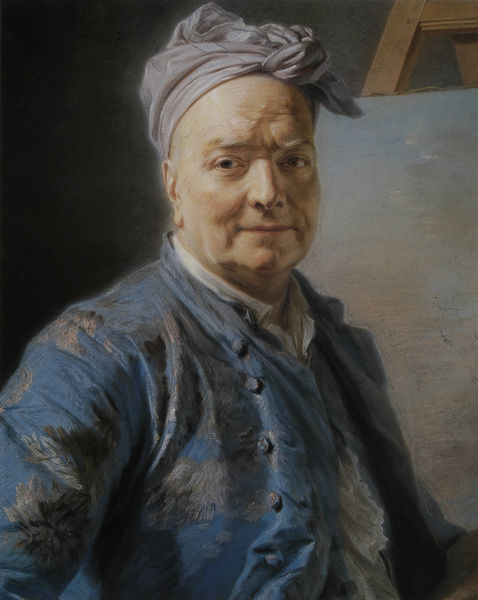
Titel: Louis de Silvestre
Künstler: Maurice Quentin de La Tour
Standort: Saint-Quentin
Institution: Musée Antoine Lécuyer
Schlagwörter: blau, blätter, dunkel, gemälde, himmel, kopf, laub, mann, schatten, umhang, weiß, ocker, blumen, braun, frankreich, frau, grau, hell, hintergrund, holz, hut, licht, mund, nase, ohr, orange, pastell, schwarz, stirn, tisch, blick, blüten, tuch, beige, malerei, muster, ornament, alt, hemd, jacke, wand, augen, barock, falten, gesicht, inkarnat, knoten, kragen, mensch, samt, silber, spitze, bild, bildnis, blicken, herr, portrait, porträt, öl, auge, mantel, stoff, person, augenbrauen, brustbild, frontal, kinn, knopf, lippen, rokoko, rosa, schulter, schwarzer hintergrund, seide, arbeit, kopfbedeckung, lächeln, wangen, lila, ausdruck, ölgemälde, kopftuch, krawatte, glatze, pupillen, ornamente, maler, malerin, mimik, staffelei, morgenmantel, edel, rüschen, knöpfe, gehrock, knopfleiste, selbstporträt, gemustert, alter, greis, gemalt, künstler, selbstbildnis, stof, stirnfalten, leinwand, chardin, hausfrau, künstlerin, malen, palette, brokat, selbstportät, stirnfalte, ohrmuschel, schein, taschentuch, selbstportrait, körperschatten, halbprofil, runzeln, halbporträt, wams, knopfreihe, bäckchen, balu, aufklärung, bild im bild, staffel, peintre, turban, ohre, geknotet, atellier, genie, artist, tour, pastellkreide, dunekl, veste, stativ, stofftuch, holzstaffelei, de la tour, wamd, gras, kritischer blick, poartät, milde, la tour, quentin de la tour, auto portrait, auto portraot, quetin, geniebegriff, kastenkopf, kinnspitze, künstlerbewusstsein, naseenlöcher, sstirn, weiße leinwand, spitezn